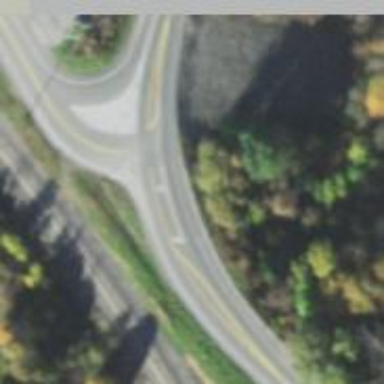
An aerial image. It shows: Stop road.